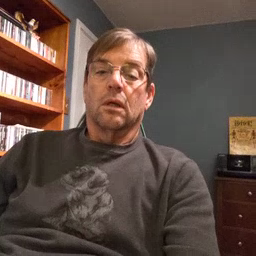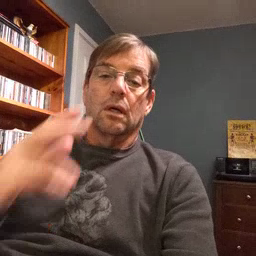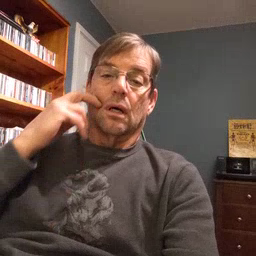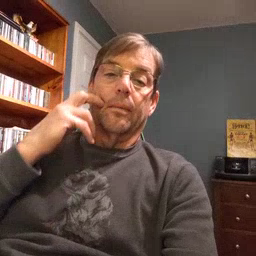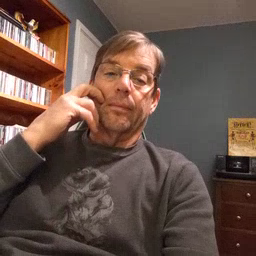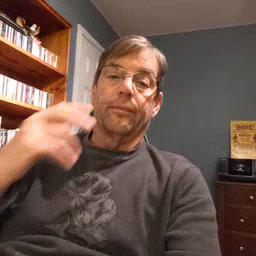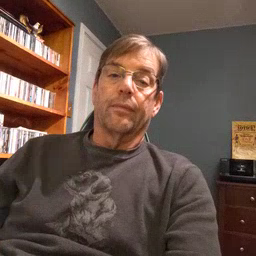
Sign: gum